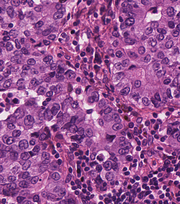
Tumor epithelial tissue: yes
Tumor-associated stroma tissue: yes
Normal tissue: no